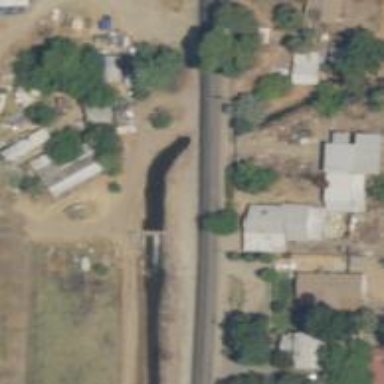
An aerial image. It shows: Culvert tunnel under canal.